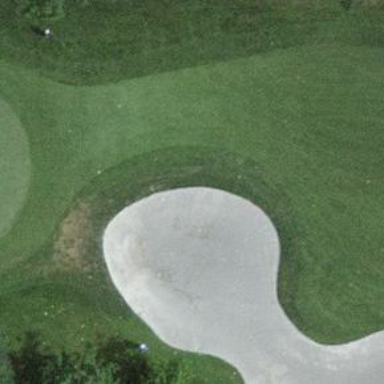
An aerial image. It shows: Golf bunker filled with natural sand.